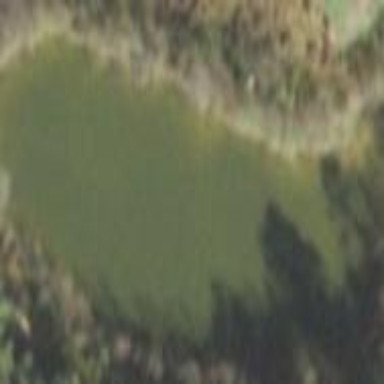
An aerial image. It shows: Reservoir of natural water.